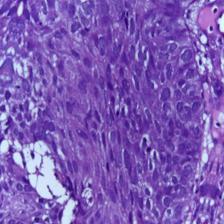
Diagnosis: OSCC